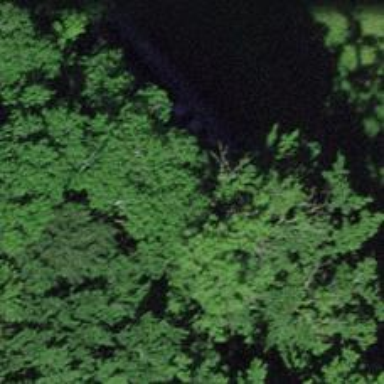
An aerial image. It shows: Retaining wall.